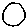
Label: moon